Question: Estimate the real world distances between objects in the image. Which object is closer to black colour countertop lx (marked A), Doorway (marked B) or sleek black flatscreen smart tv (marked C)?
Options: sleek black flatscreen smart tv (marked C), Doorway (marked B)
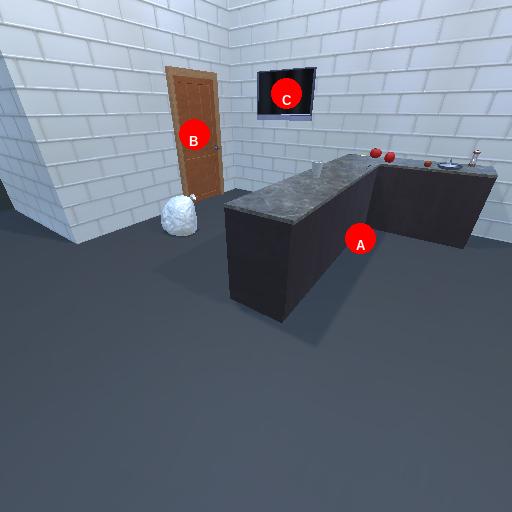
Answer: sleek black flatscreen smart tv (marked C)